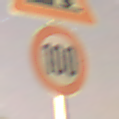
Verkehrszeichen: Geschwindigkeit100
Zusatzzeichen oben: SteinschlagLinks
Umgebung: Outdoor, Suburban
Tageszeit: Night
Wetter: Clear
Licht: Artificial
Jahreszeit: NotSpecified
Kontrast: MediumContrast